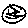
Label: smiley face